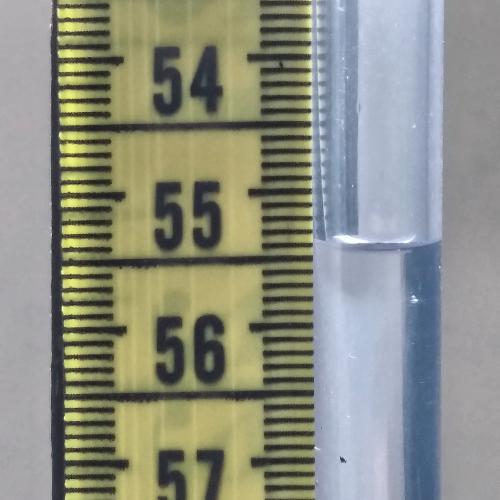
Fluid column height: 55.4 cm